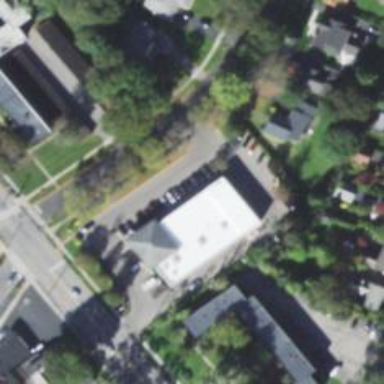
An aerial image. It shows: Building.